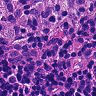
Metastatic tissue present: no